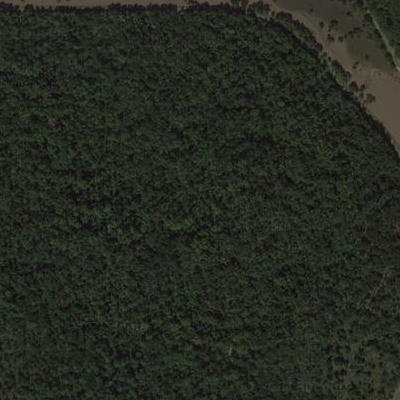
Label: Forest